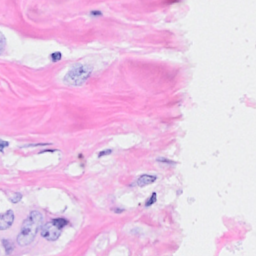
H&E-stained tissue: Breast